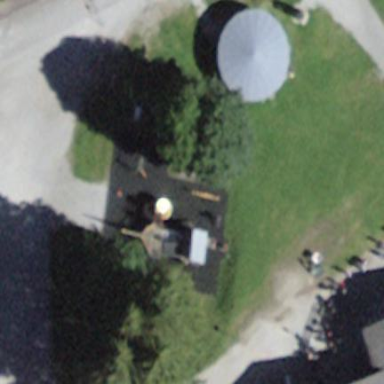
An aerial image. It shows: Playground with tartan surface.